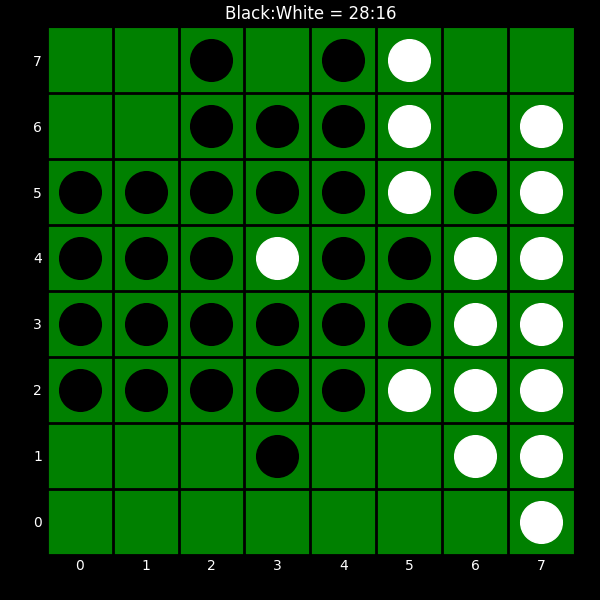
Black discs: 28
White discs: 16